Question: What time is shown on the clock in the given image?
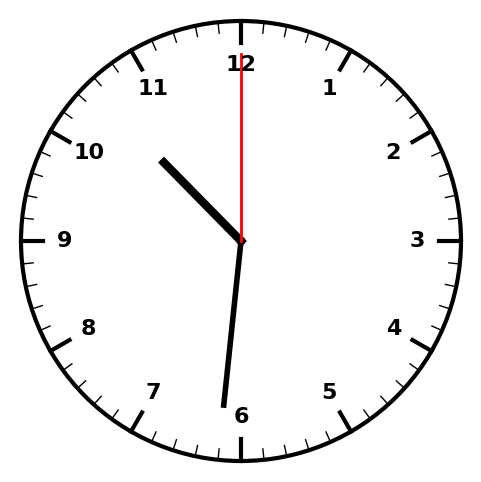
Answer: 10:31:00